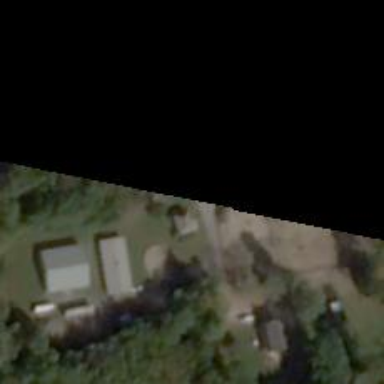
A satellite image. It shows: Driveway leading to service road.